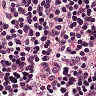
Metastatic tissue present: no